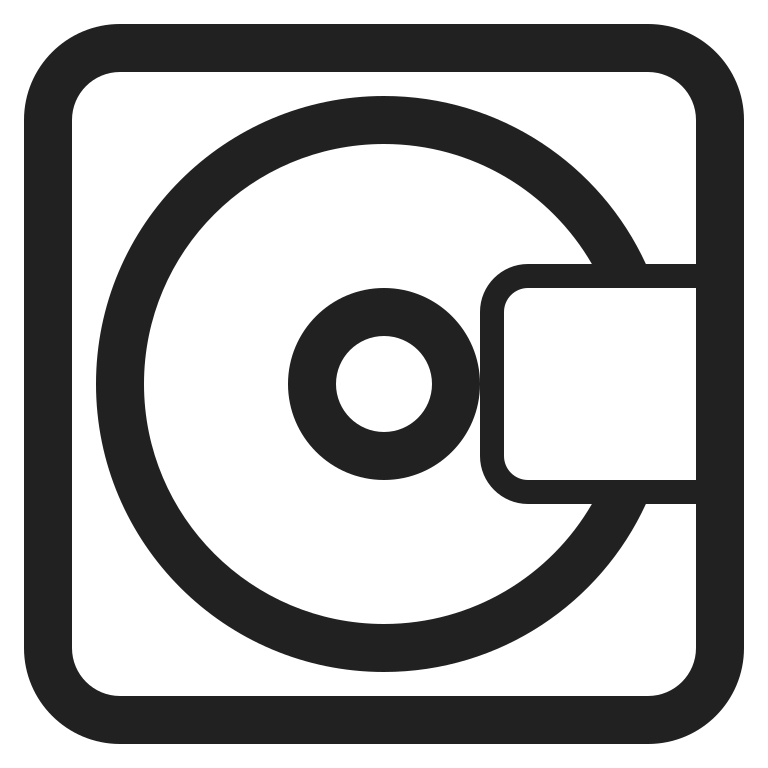
computer disk high contrast